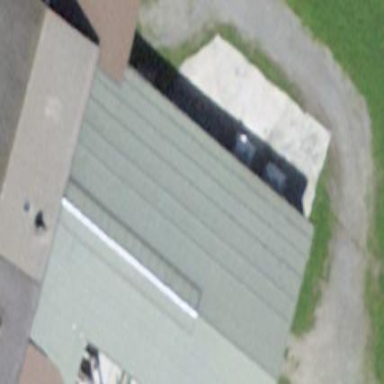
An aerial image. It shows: Building with tile roof.